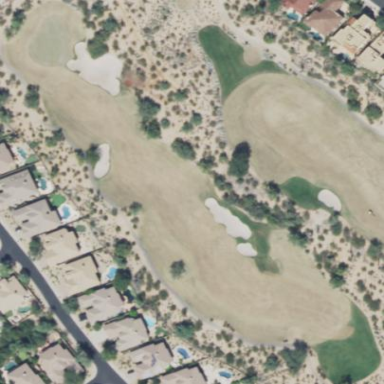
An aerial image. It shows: Rough grassy area used for golf.